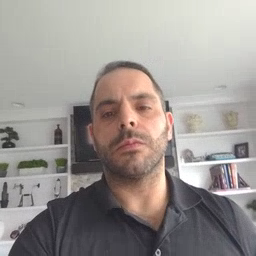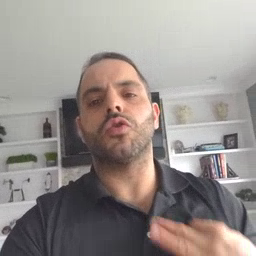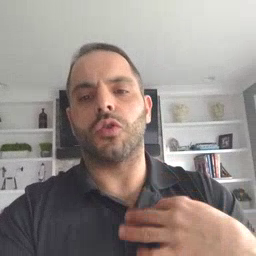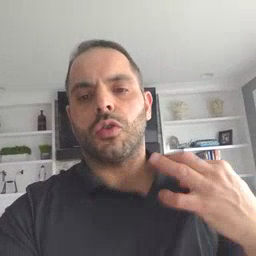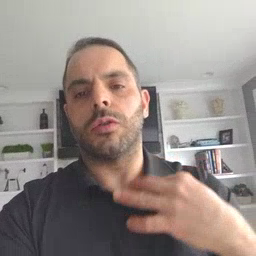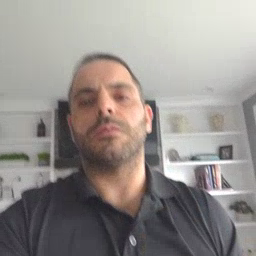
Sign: shirt